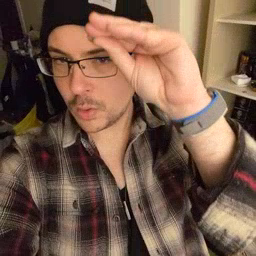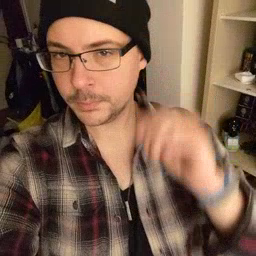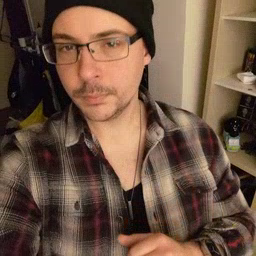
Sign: cowboy